Question: My project to to create a c# windows,that simulates a fake GPS,that sometimes doesnt receive data,and most of the time receives data.
I have simulated that using Random class of c#.
It stores all this in sql server table m in db ex_1.
the program starts once i click GPS ON!,gps starts,and collects fake data,simulates periods of no data,meanwhile,I should be able to query the database,using other text boxes and buttons:
1. One text box take the time and the object(I shud track several objects,for now i track just A) and give me the location at the time.
2. Another text box take the location and object name,and give the time at which it was at that location.
The retreival of information from DB works fine on its own, the problem is the button GPSON! once it works nothing else does!
Now I am aware that I have an infinite loop in the program,so I was wondering,is it not possible to have other button working simulatenously,and this works infinitely UNTIL I press close,which ends the program?
'''
using System;
using System.Collections.Generic;
using System.ComponentModel;
using System.Data;
using System.Drawing;
using System.Linq;
using System.Text;
using System.Threading.Tasks;
using System.Windows.Forms;
using System.Data.SqlClient;
namespace WindowsFormsApplication1
{
public partial class Form1 : Form
{
public class GPS
{
public String ObjName;
private Int32 Loc;
private DateTime date;
public void setLoc(Int32 Location)
{
Loc=Loc+Location;
}
public Int32 getLoc()
{
return Loc;
}
public void setDate(DateTime s)
{
date = s;
}
public DateTime getDate()
{
return date;
}
public GPS(String n)
{
ObjName =String.Copy(n);
Random rnd1 = new Random();
Loc = rnd1.Next(50);
}
}
SqlConnection cs = new SqlConnection("Data Source=RAMAPRIYASR17A6;Initial Catalog=ex_1; Integrated Security=TRUE");
System.Data.SqlClient.SqlCommand cmd=new System.Data.SqlClient.SqlCommand();
public Form1()
{
InitializeComponent();
}
private void button2_Click(object sender, EventArgs e)
{
cs.Open();
SqlCommand SelectCommand = new SqlCommand("select TIME from m where NAME=@name and LOCATION=@location",cs);
SelectCommand.Parameters.Add("@name", tb2.Text);
SelectCommand.Parameters.Add("@location", tb3.Text);
SelectCommand.ExecuteNonQuery();
SqlDataReader reader = SelectCommand.ExecuteReader();
if (reader.Read())
{
answerlabel.Text = reader.GetString(0);
}
cs.Close();
}
private void button1_Click(object sender, EventArgs e)
{
cs.Open();
SqlCommand SelectCommand = new SqlCommand("select LOCATION from m where NAME=@name and TIME=@time", cs);
SelectCommand.Parameters.Add("@name", tb2.Text);
SelectCommand.Parameters.Add("@time", tb1.Text);
SelectCommand.ExecuteNonQuery();
SqlDataReader reader = SelectCommand.ExecuteReader();
if (reader.Read())
{
answerlabel.Text = reader.GetString(0);
}
cs.Close();
}
private void button3_Click(object sender, EventArgs e)
{
GPS a = new GPS("A");
Random rnd = new Random();
Random time_skip = new Random();
while(true)
{
Int32 skip_or_not = time_skip.Next(-61, 600);//if <0 then GPS off
//We check if skip_or_not < 0
if(skip_or_not<0)//GPS off or off radar
{
Int32 tChangePos = rnd.Next(-50, 50);
a.setLoc(tChangePos);
DateTime w = DateTime.Now;
TimeSpan timew = new TimeSpan(0, 0, 20, 0,0);//20 mins off radar
DateTime combined = w.Add(timew);
a.setDate(combined);
}
else
{
Int32 ChangePos = rnd.Next(-6, 6);
a.setLoc(ChangePos);
a.setDate(DateTime.Now);
}
string stmt = "INSERT INTO m(TIME,LOCATION,NAME) VALUES(@time, @location,@name)";
SqlCommand cmd = new SqlCommand(stmt, cs);
cmd.Parameters.Add("@time", SqlDbType.VarChar, 100);
cmd.Parameters.Add("@location", SqlDbType.VarChar, 100);
cmd.Parameters.Add("@name", SqlDbType.VarChar, 100);
cmd.Parameters["@time"].Value = a.getDate().ToString("t");
cmd.Parameters["@location"].Value = a.getLoc().ToString();
cmd.Parameters["@name"].Value = a.ObjName.ToString();
cs.Open();
cmd.ExecuteNonQuery();
cs.Close();
}
}
private void button4_Click(object sender, EventArgs e)
{
this.Close();
}
}
}
'''
This is the shot of the program:

I am a beginner in c#, so Im not sure what I am doing wrong. I do think it has something to do with that infinite loop,not sure how to do it another way.
Thank you :)
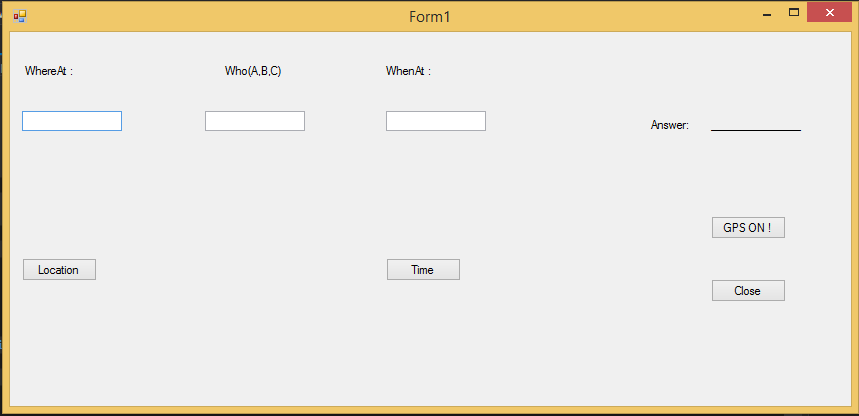
Answer: You are blocking the main thread with your infinite loop. You should use another thread for that part of your software. Also, if you ever want to stop that functionality (a GPSOFF button for example) you should change while(true) to while(some_var) and before starting the thread set some_var to true and when you want to stop the thread do some_var = false. This will end the loop gracefully.
'''
using System.Threading;
using System;
using System.Collections.Generic;
using System.ComponentModel;
using System.Data;
using System.Drawing;
using System.Linq;
using System.Text;
using System.Threading.Tasks;
using System.Windows.Forms;
using System.Data.SqlClient;
namespace WindowsFormsApplication1
{
public partial class Form1 : Form
{
public class GPS
{
public String ObjName;
private Int32 Loc;
private DateTime date;
public void setLoc(Int32 Location)
{
Loc=Loc+Location;
}
public Int32 getLoc()
{
return Loc;
}
public void setDate(DateTime s)
{
date = s;
}
public DateTime getDate()
{
return date;
}
public GPS(String n)
{
ObjName =String.Copy(n);
Random rnd1 = new Random();
Loc = rnd1.Next(50);
}
}
SqlConnection cs = new SqlConnection("Data Source=RAMAPRIYASR17A6;Initial Catalog=ex_1; Integrated Security=TRUE");
System.Data.SqlClient.SqlCommand cmd=new System.Data.SqlClient.SqlCommand();
private Thread myThread;
public Form1()
{
InitializeComponent();
myThread = new Thread(trackGPS);
}
private void button2_Click(object sender, EventArgs e)
{
cs.Open();
SqlCommand SelectCommand = new SqlCommand("select TIME from m where NAME=@name and LOCATION=@location",cs);
SelectCommand.Parameters.Add("@name", tb2.Text);
SelectCommand.Parameters.Add("@location", tb3.Text);
SelectCommand.ExecuteNonQuery();
SqlDataReader reader = SelectCommand.ExecuteReader();
if (reader.Read())
{
answerlabel.Text = reader.GetString(0);
}
cs.Close();
}
private void button1_Click(object sender, EventArgs e)
{
cs.Open();
SqlCommand SelectCommand = new SqlCommand("select LOCATION from m where NAME=@name and TIME=@time", cs);
SelectCommand.Parameters.Add("@name", tb2.Text);
SelectCommand.Parameters.Add("@time", tb1.Text);
SelectCommand.ExecuteNonQuery();
SqlDataReader reader = SelectCommand.ExecuteReader();
if (reader.Read())
{
answerlabel.Text = reader.GetString(0);
}
cs.Close();
}
private void button3_Click(object sender, EventArgs e)
{
myThread.Start();
}
private void button4_Click(object sender, EventArgs e)
{
this.Close();
}
private void trackGPS()
{
GPS a = new GPS("A");
Random rnd = new Random();
Random time_skip = new Random();
while(true)
{
Int32 skip_or_not = time_skip.Next(-61, 600);//if <0 then GPS off
//We check if skip_or_not < 0
if(skip_or_not<0)//GPS off or off radar
{
Int32 tChangePos = rnd.Next(-50, 50);
a.setLoc(tChangePos);
DateTime w = DateTime.Now;
TimeSpan timew = new TimeSpan(0, 0, 20, 0,0);//20 mins off radar
DateTime combined = w.Add(timew);
a.setDate(combined);
}
else
{
Int32 ChangePos = rnd.Next(-6, 6);
a.setLoc(ChangePos);
a.setDate(DateTime.Now);
}
string stmt = "INSERT INTO m(TIME,LOCATION,NAME) VALUES(@time, @location,@name)";
SqlCommand cmd = new SqlCommand(stmt, cs);
cmd.Parameters.Add("@time", SqlDbType.VarChar, 100);
cmd.Parameters.Add("@location", SqlDbType.VarChar, 100);
cmd.Parameters.Add("@name", SqlDbType.VarChar, 100);
cmd.Parameters["@time"].Value = a.getDate().ToString("t");
cmd.Parameters["@location"].Value = a.getLoc().ToString();
cmd.Parameters["@name"].Value = a.ObjName.ToString();
cs.Open();
cmd.ExecuteNonQuery();
cs.Close();
}
}
}
}
'''